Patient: sex M, age 30
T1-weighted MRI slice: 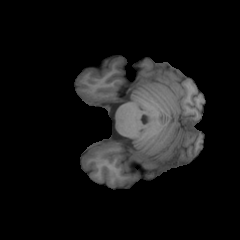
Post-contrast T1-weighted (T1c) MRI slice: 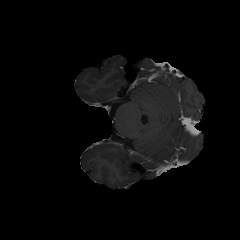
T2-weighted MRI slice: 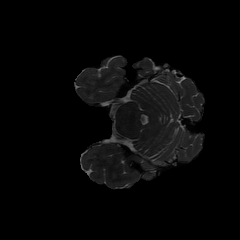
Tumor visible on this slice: no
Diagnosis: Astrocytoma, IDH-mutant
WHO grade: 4